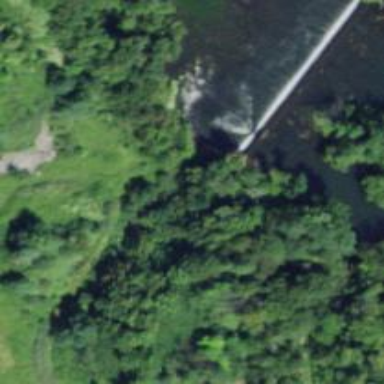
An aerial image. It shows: Weir along the waterway.